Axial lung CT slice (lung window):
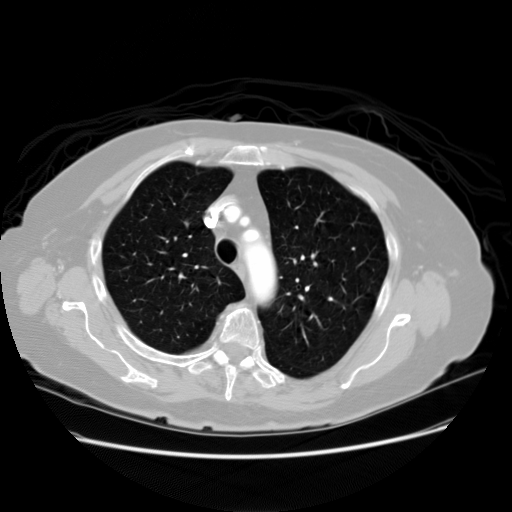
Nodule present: no